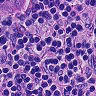
Metastatic tissue present: no